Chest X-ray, PA view. Patient: 45 years old, sex M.
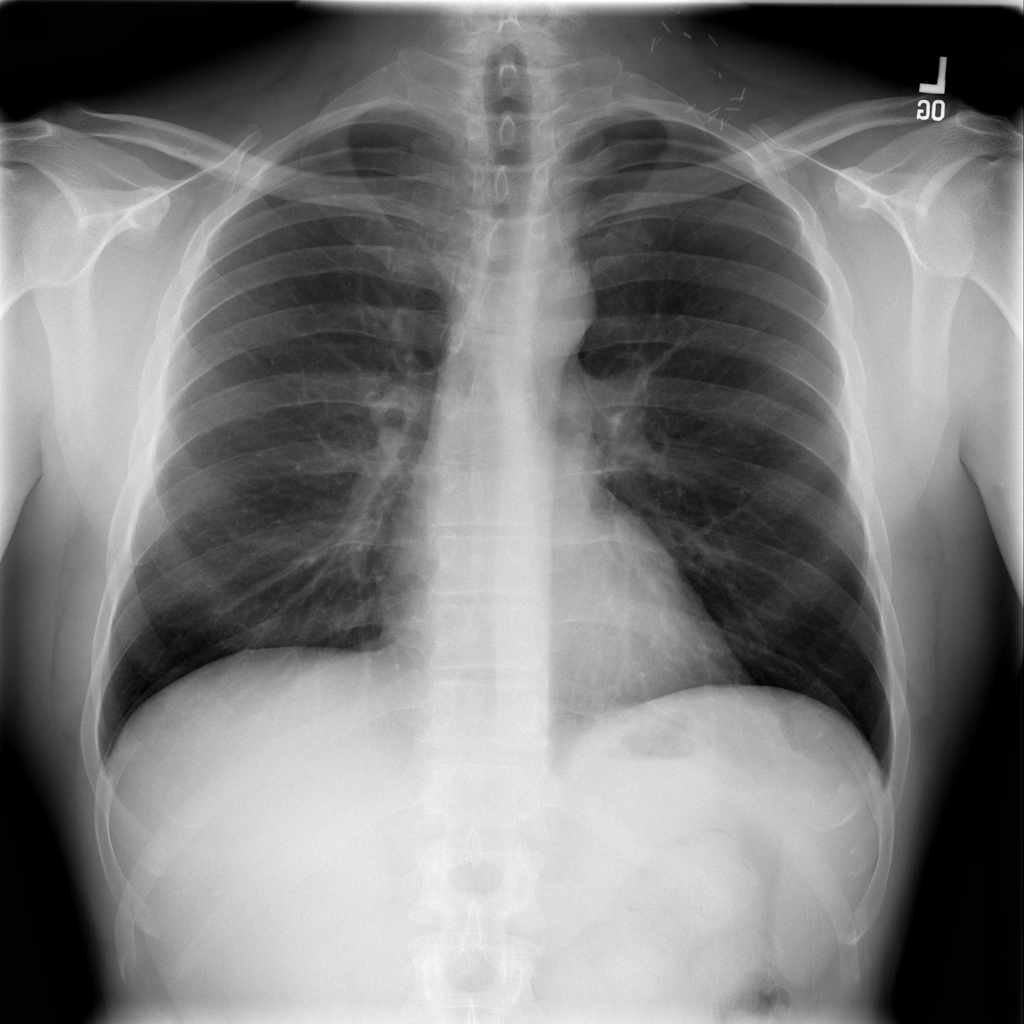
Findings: Pneumothorax